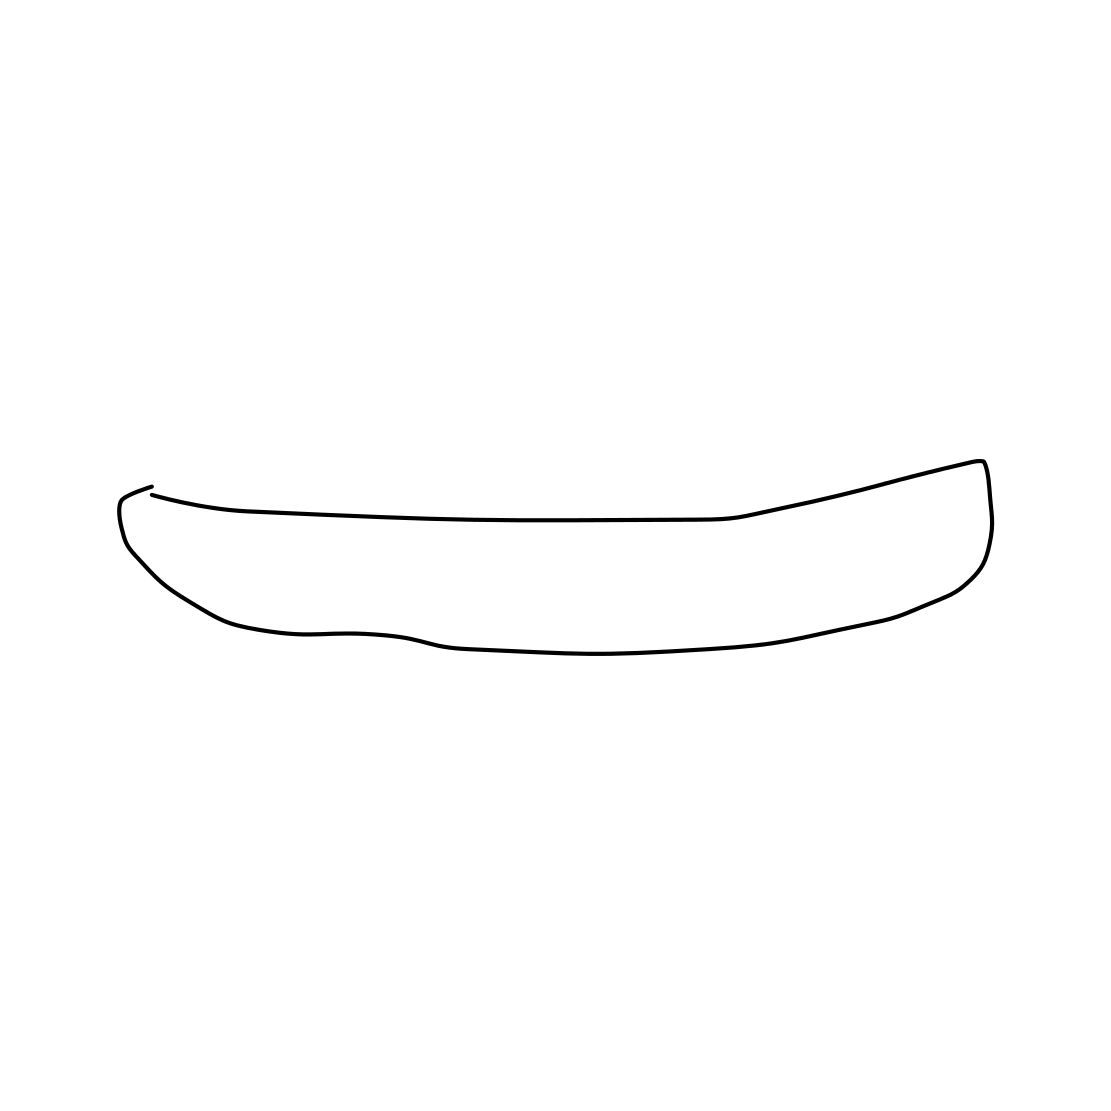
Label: skateboard